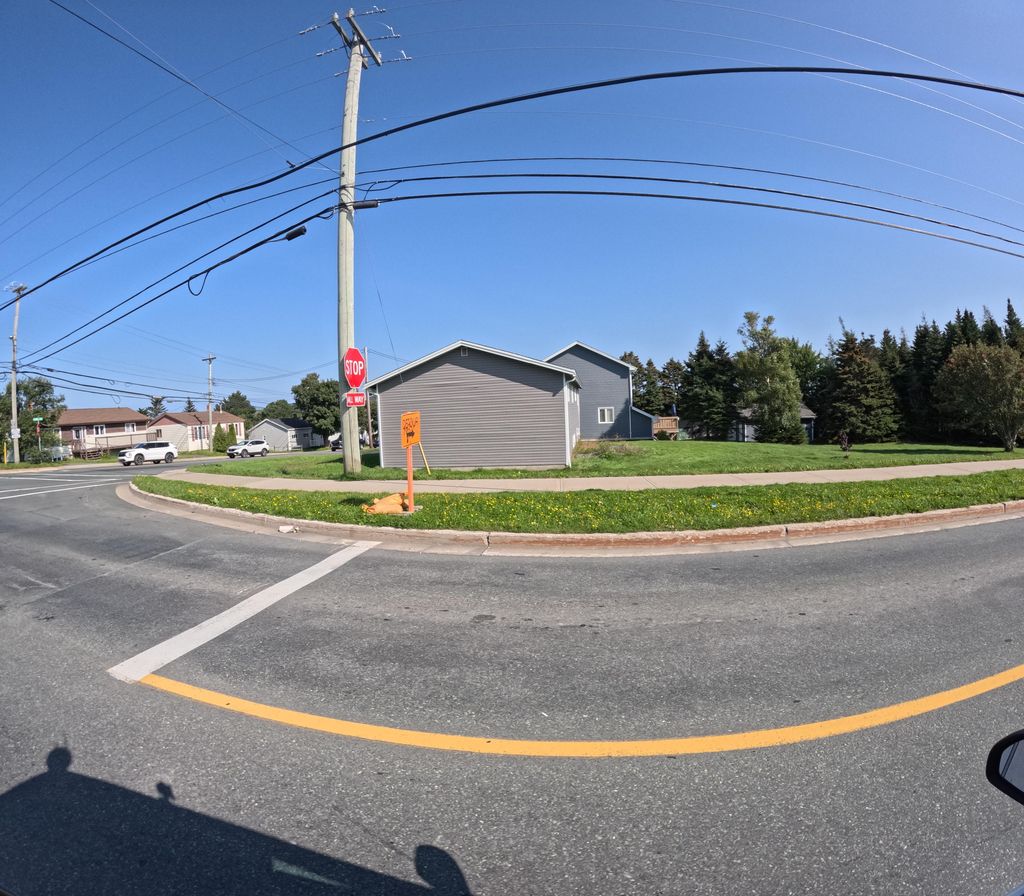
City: st_johns